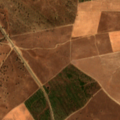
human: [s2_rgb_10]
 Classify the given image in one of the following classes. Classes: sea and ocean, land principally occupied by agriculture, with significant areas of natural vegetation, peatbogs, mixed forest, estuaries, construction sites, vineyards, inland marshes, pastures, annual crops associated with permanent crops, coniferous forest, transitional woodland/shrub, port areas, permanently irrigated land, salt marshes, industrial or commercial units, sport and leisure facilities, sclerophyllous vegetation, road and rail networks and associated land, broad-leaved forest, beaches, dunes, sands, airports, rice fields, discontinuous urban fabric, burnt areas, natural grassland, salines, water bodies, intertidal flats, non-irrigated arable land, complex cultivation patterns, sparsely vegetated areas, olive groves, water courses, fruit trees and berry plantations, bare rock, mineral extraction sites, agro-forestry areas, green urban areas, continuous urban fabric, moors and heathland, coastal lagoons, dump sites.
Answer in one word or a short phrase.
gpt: non-irrigated arable land, agro-forestry areas, transitional woodland/shrub